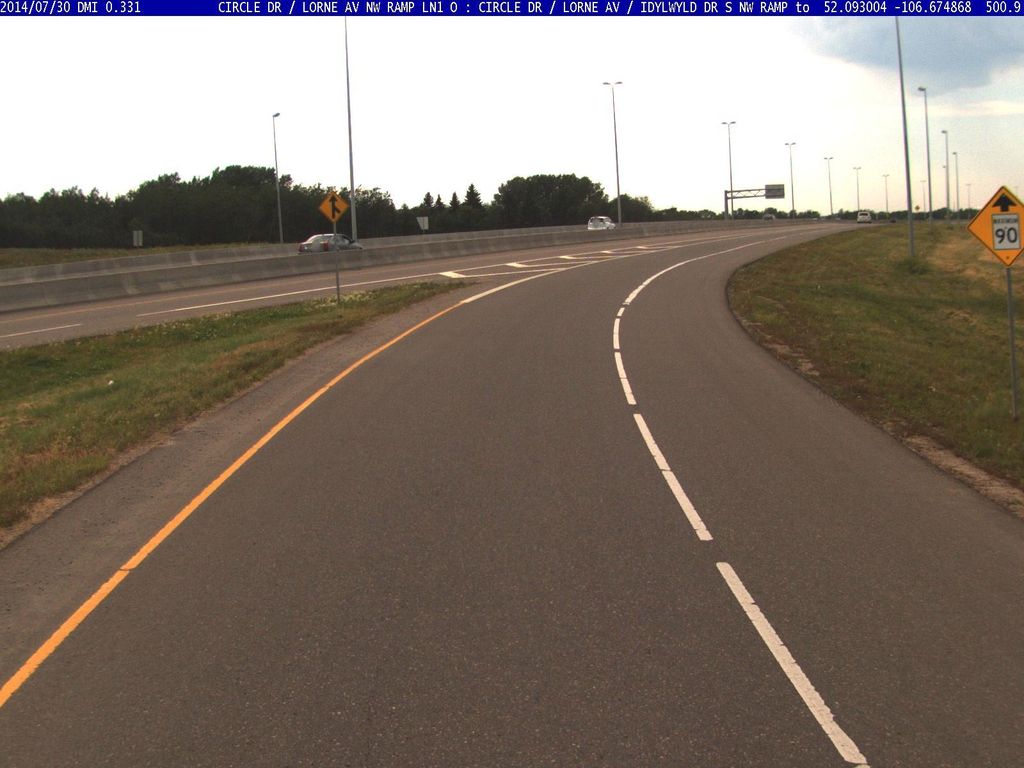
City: saskatoon